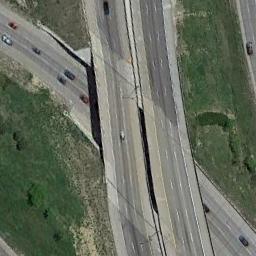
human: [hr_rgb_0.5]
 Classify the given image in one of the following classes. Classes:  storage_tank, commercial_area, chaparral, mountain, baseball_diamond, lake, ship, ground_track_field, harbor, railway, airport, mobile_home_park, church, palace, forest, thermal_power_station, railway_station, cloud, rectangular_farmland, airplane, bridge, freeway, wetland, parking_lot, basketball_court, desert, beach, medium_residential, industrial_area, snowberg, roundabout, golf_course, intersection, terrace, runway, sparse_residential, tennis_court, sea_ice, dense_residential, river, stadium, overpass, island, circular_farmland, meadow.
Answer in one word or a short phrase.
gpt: overpass